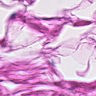
Metastatic tissue present: no